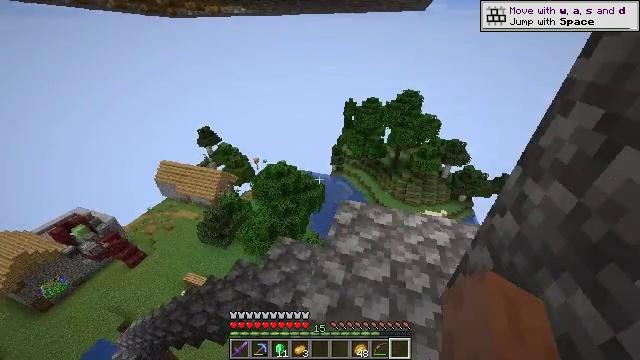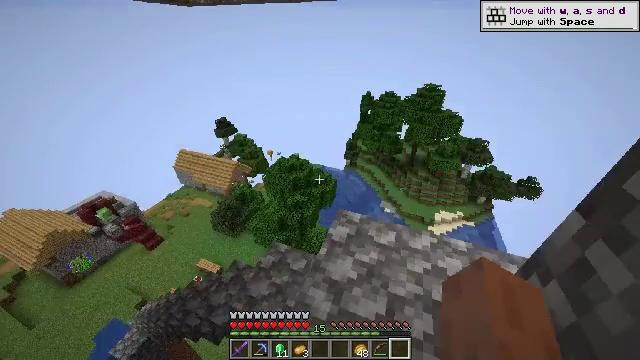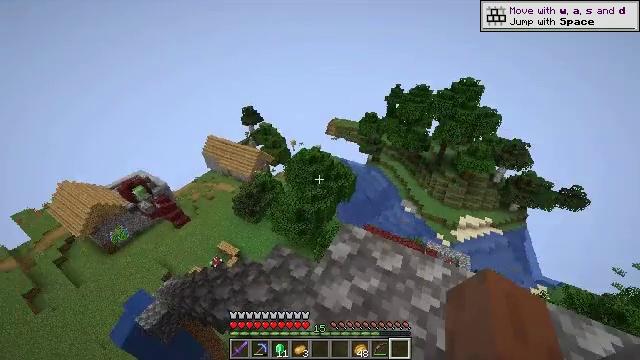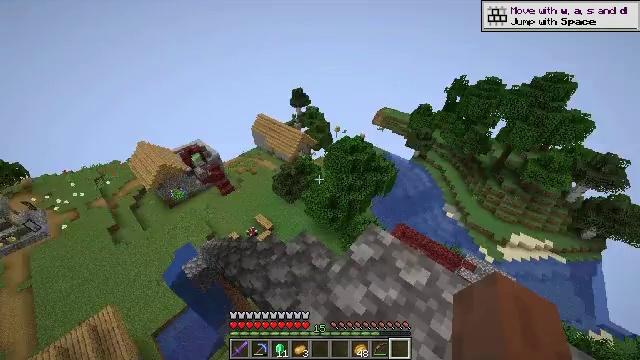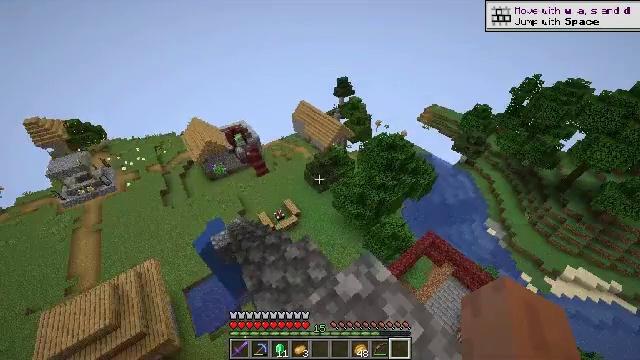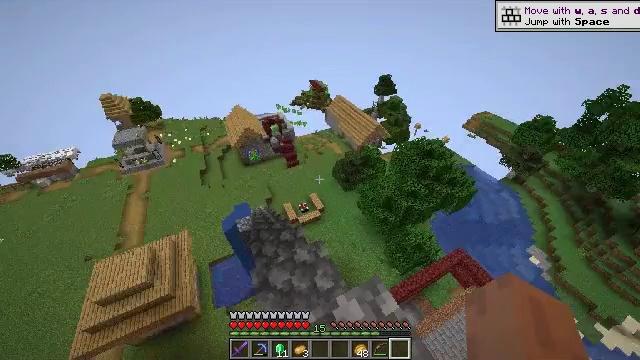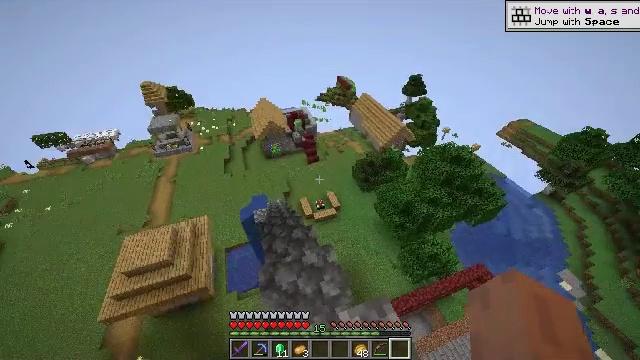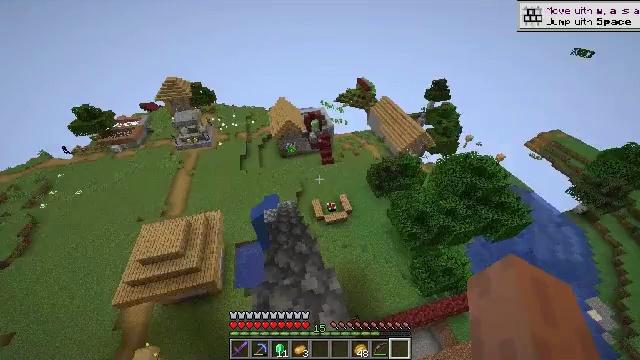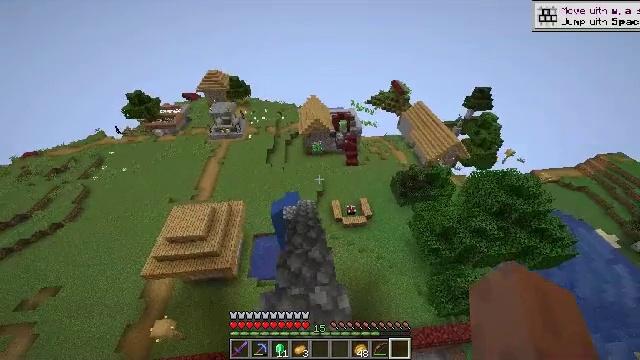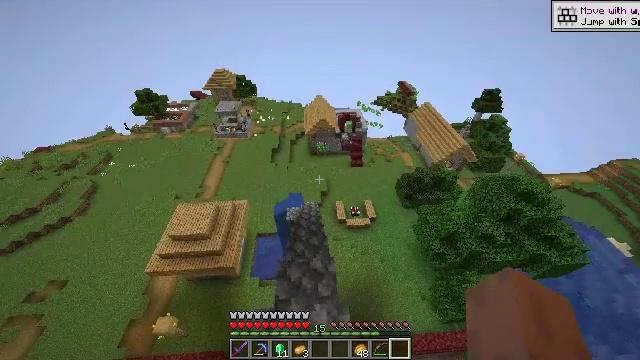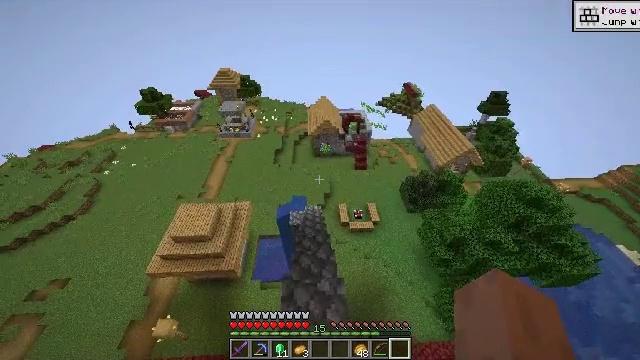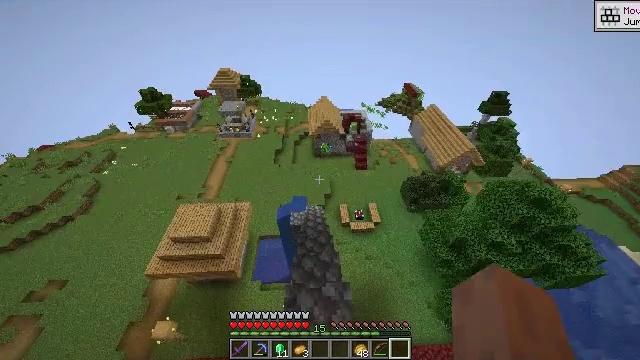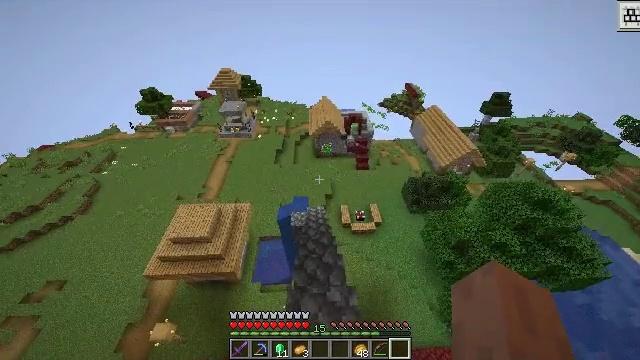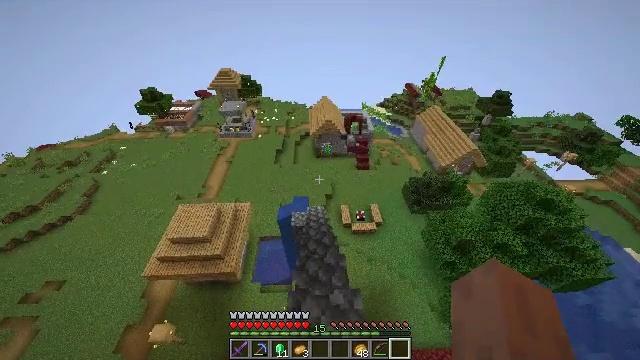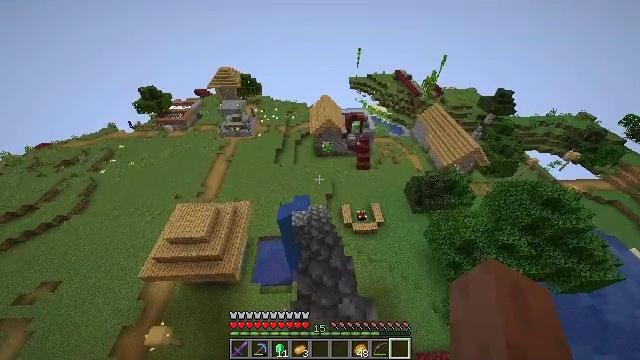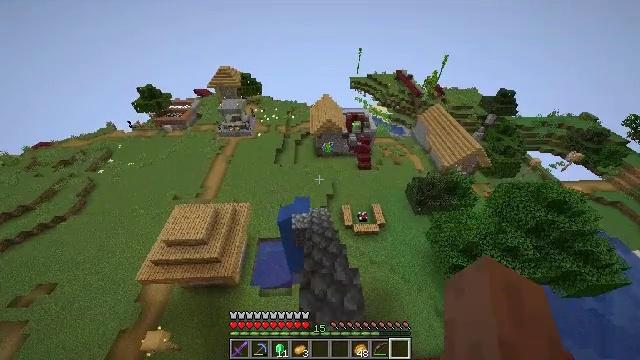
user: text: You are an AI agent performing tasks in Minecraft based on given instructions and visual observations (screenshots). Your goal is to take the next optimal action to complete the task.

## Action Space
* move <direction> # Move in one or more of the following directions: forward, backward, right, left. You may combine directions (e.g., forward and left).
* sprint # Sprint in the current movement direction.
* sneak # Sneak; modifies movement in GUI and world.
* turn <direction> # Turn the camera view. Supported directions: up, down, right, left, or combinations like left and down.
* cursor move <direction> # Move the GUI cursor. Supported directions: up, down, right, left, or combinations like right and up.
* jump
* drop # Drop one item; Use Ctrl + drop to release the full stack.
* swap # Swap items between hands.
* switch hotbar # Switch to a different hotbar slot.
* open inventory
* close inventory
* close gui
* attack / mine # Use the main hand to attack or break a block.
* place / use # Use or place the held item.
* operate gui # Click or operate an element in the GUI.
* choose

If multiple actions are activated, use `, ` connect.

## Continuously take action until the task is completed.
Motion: motion action
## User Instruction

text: Mine cobblestone to craft tools and furnaces.
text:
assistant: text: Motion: move forward and move right, turn left and down
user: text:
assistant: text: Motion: move forward and move right, turn left and down
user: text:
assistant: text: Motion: move forward and move right, turn left and down
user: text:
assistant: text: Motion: move forward and move right, turn left and down
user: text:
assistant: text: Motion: move forward, turn left and down
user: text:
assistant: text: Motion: move forward, turn left
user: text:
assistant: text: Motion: move forward, turn left
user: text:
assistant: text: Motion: move forward, turn left
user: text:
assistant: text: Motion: move forward and move left, turn left
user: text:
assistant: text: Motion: move forward and move left
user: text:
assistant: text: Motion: move forward and move left
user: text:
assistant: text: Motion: move forward
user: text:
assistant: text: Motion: move forward
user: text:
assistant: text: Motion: move forward
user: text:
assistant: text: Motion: move forward
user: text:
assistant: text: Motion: move forward
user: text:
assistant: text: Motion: move forward
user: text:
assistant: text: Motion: move forward, turn right
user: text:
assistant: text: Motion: move forward, turn right
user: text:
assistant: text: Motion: move forward, turn up
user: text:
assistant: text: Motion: move forward
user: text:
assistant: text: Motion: move forward, turn right
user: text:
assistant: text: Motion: move forward, turn right
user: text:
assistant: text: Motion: move forward, turn right
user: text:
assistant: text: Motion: move forward, turn down
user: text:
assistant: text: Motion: move forward, turn down
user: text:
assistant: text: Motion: move forward, turn left
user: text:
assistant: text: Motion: move forward, turn left
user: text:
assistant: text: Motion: move forward, turn left
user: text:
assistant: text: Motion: move forward, turn left